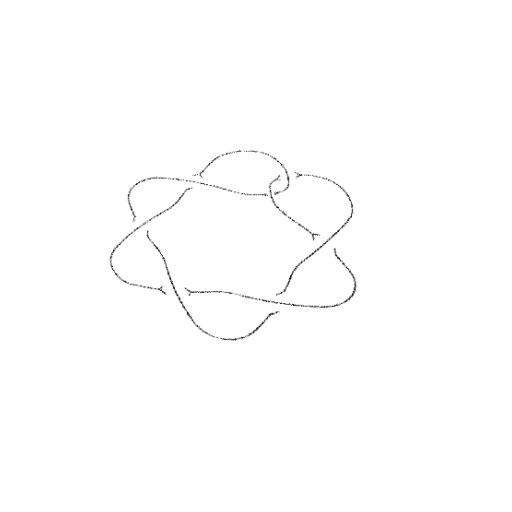
Crossing number: 7